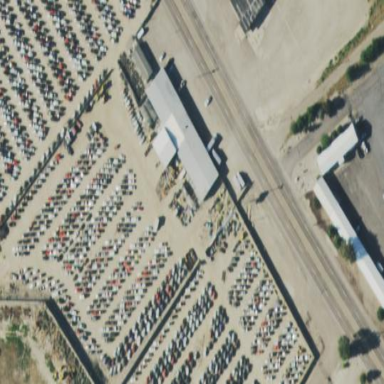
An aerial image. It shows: Scrap yard situated in industrial area.